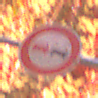
Verkehrszeichen: Ueberholverbot
Umgebung: Outdoor, Urban
Tageszeit: MorningAfternoon
Wetter: Clear
Licht: Natural
Jahreszeit: NotSpecified
Kontrast: MediumContrast